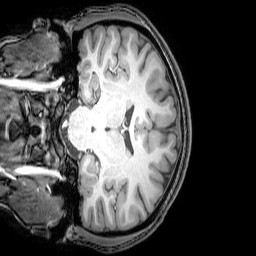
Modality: T1w
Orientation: coronal
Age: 20
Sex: female
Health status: healthy
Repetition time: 0.081 s
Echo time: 0.037 s